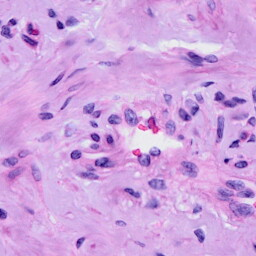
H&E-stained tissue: Cervix